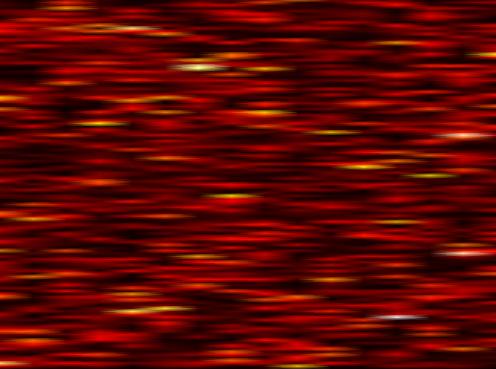
Label: UFMC